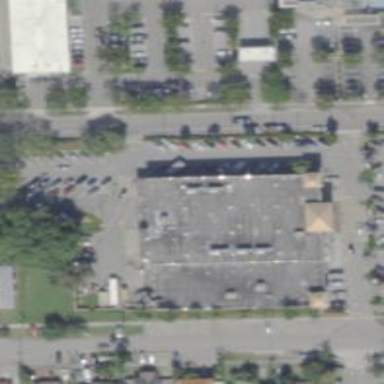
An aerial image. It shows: Supermarket building.